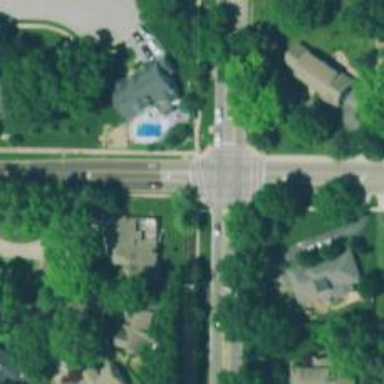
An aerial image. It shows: Solid stop line on the road.